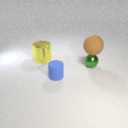
small blue rubber cylinder in front of small green metal sphere